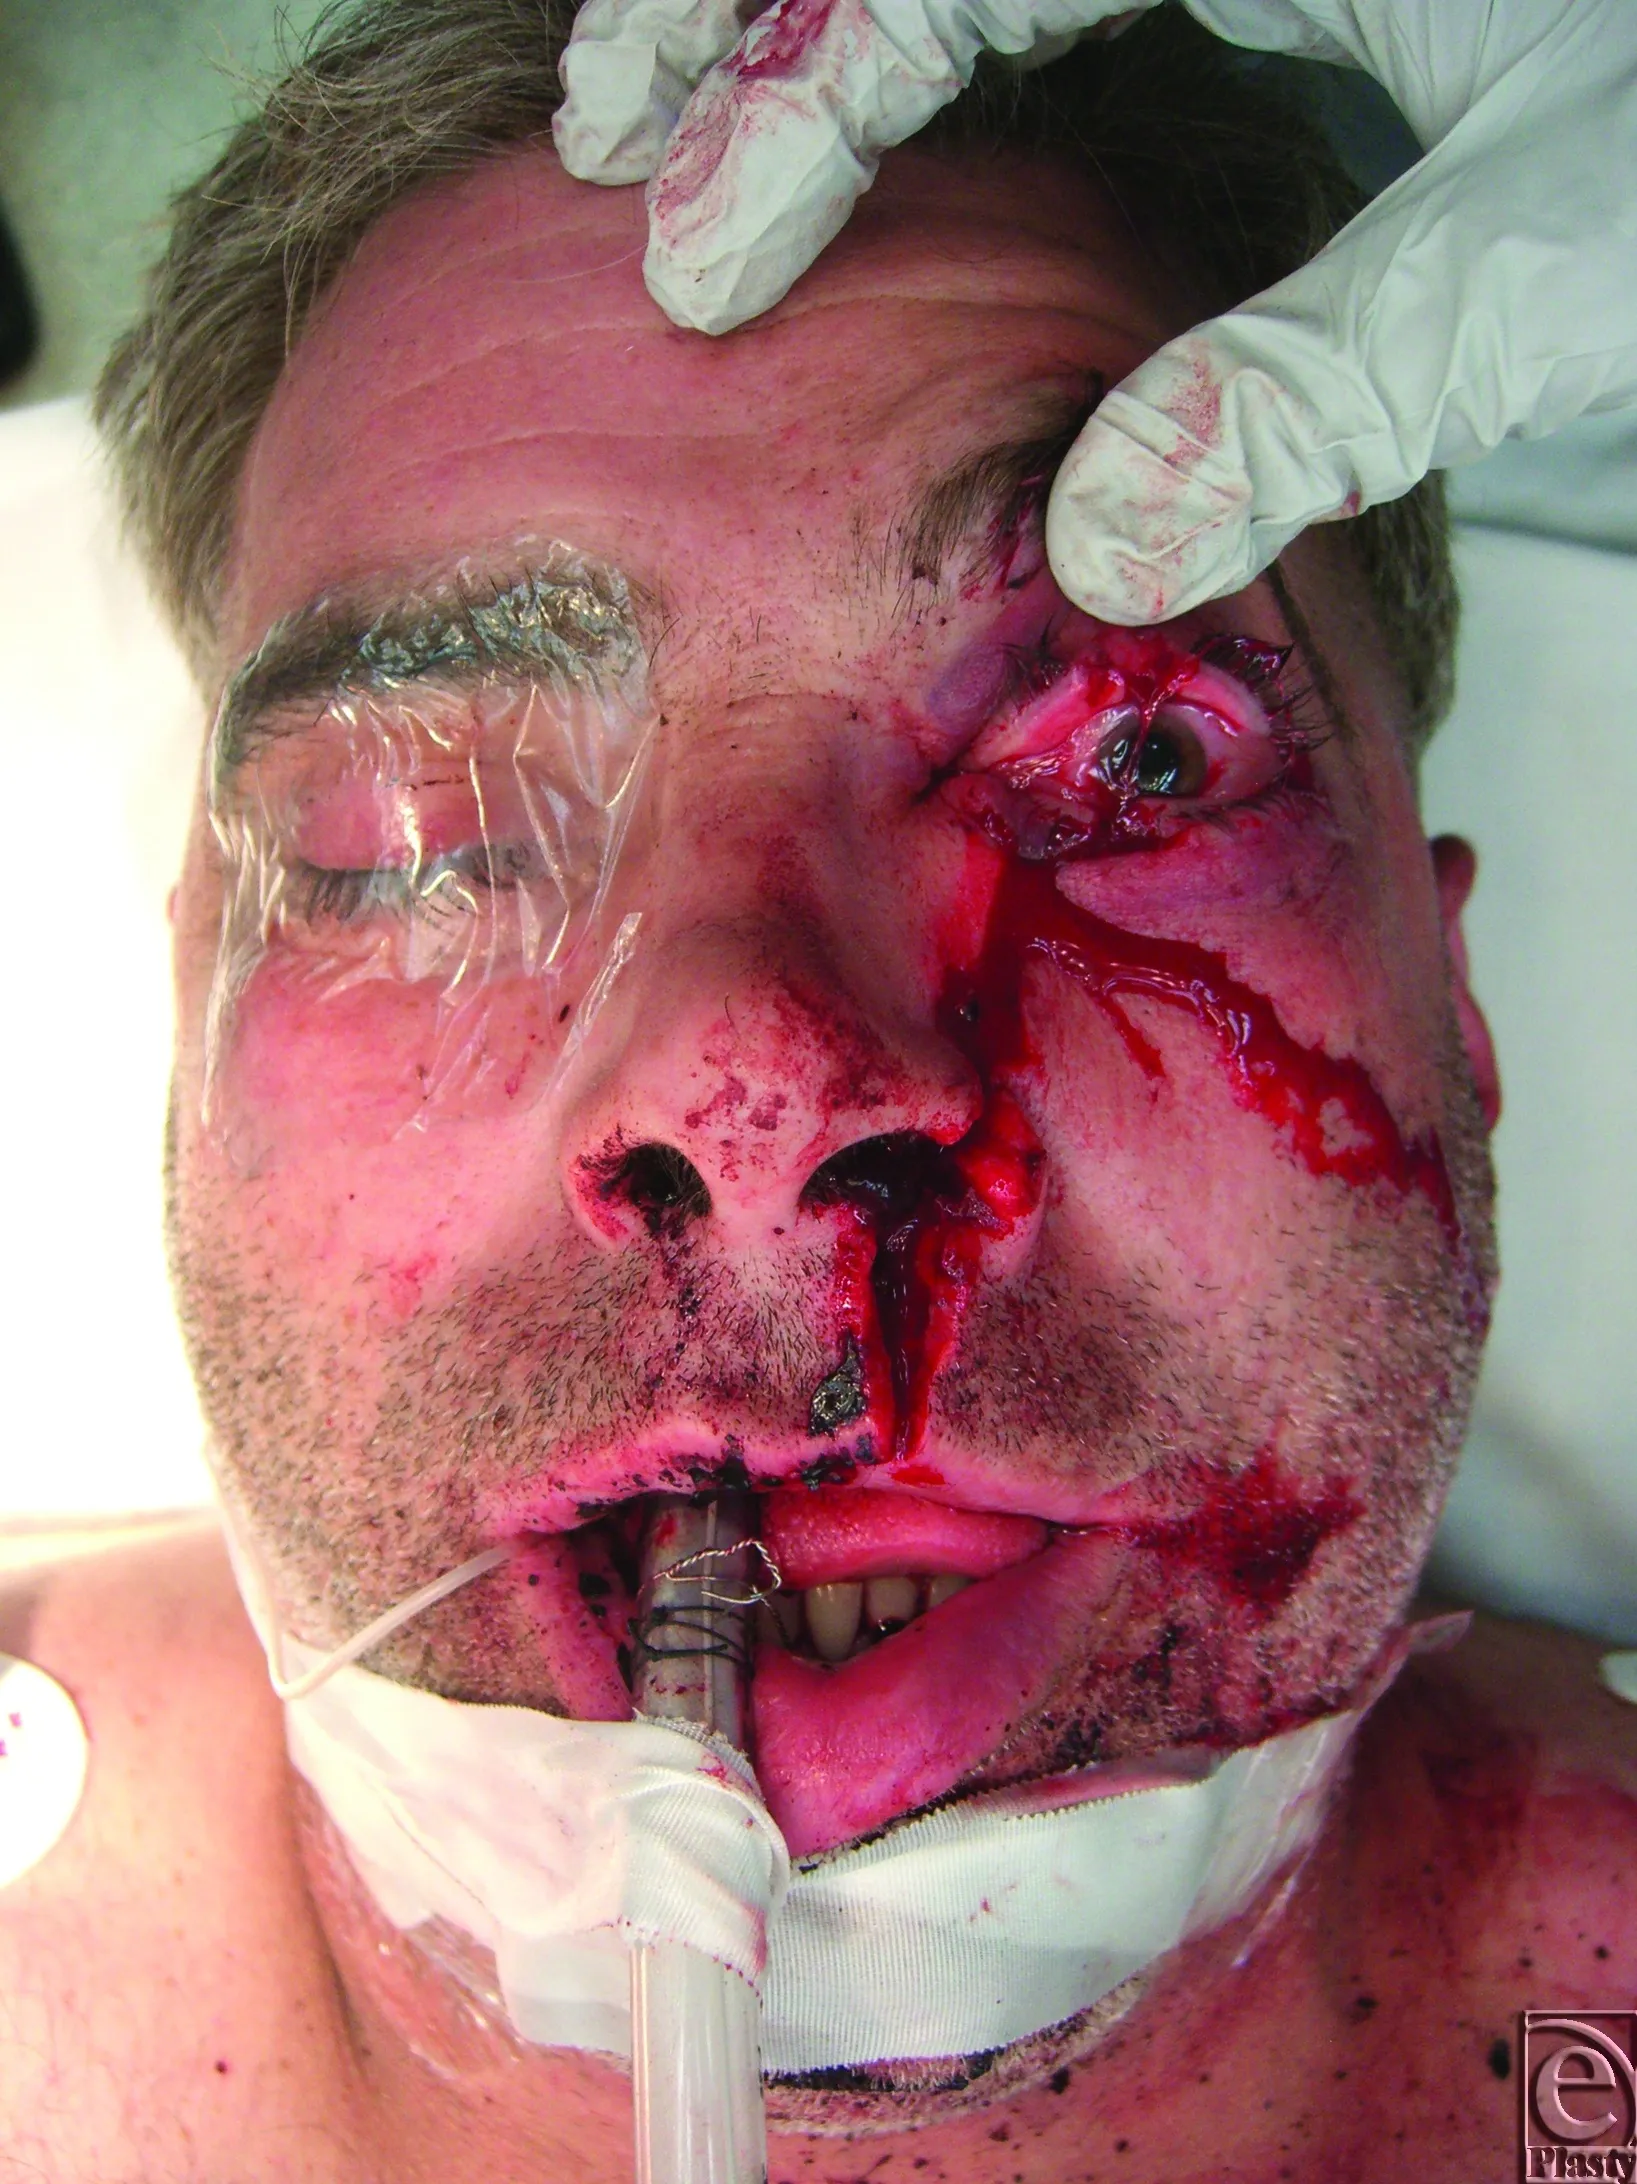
Preoperative clinical appearance.
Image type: medical_photograph (other_medical_photograph)